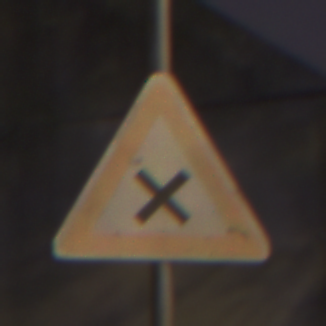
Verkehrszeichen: KreuzungOderEinmuendung
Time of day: Night
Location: Outdoor (Suburban)
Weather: PartlyCloudy
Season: NotSpecified
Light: Artificial